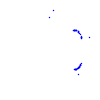
Particle: proton